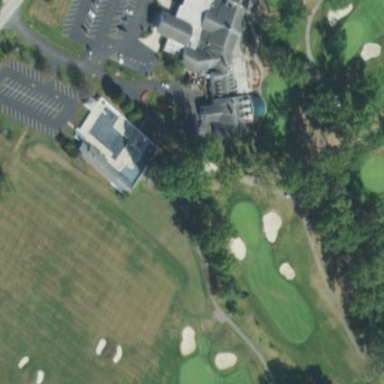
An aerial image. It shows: Grass area designated as golf tee.